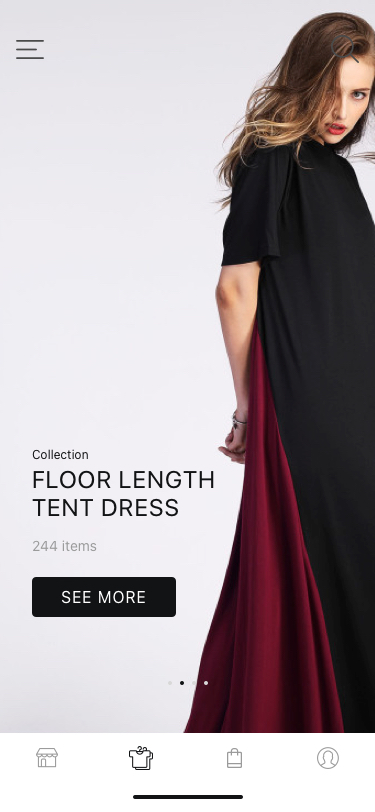
Text in this UI design:
See More
Floor Length
Tent Dress
Collection
244 items